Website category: auto
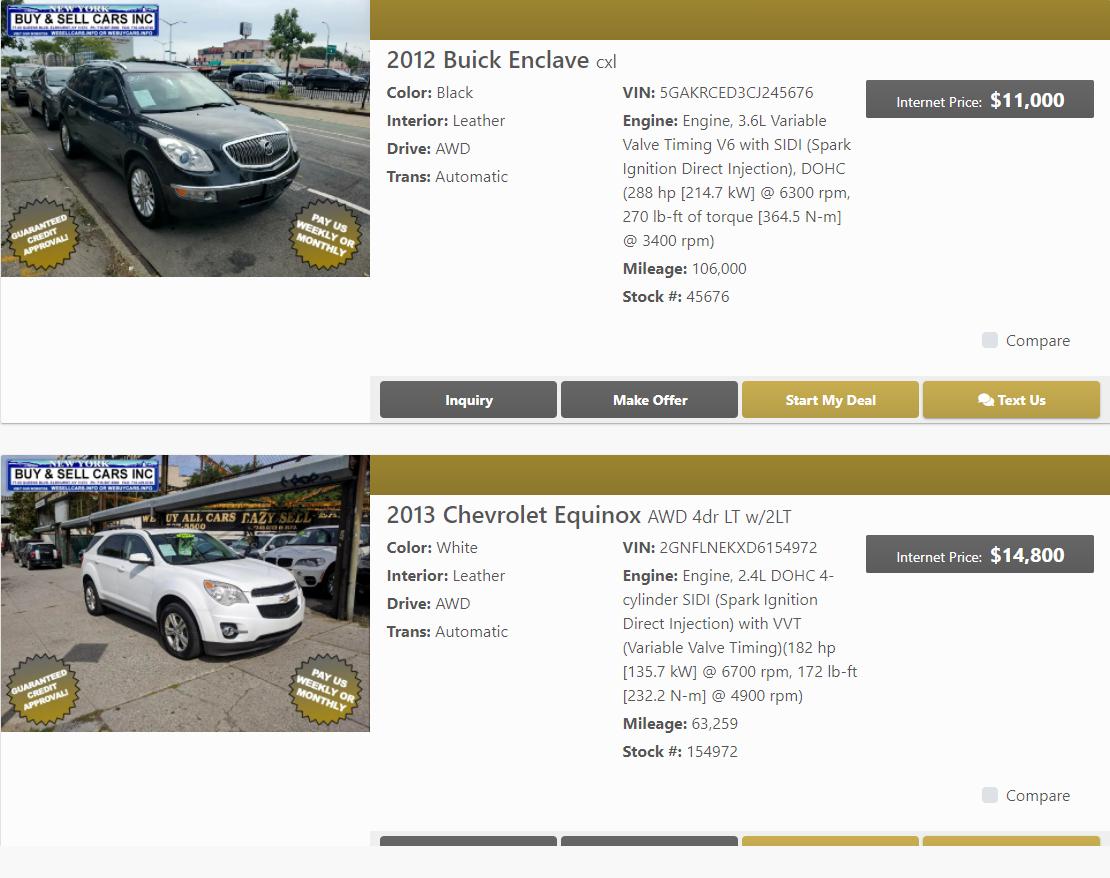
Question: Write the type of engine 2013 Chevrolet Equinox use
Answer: Engine, 2.4L DOHC 4-cylinder SIDI (Spark Ignition Direct Injection) with VVT (Variable Valve Timing)(182 hp [135.7 kW] @ 6700 rpm, 172 lb-ft [232.2 N-m] @ 4900 rpm)

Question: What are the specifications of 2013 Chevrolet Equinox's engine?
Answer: Engine, 2.4L DOHC 4-cylinder SIDI (Spark Ignition Direct Injection) with VVT (Variable Valve Timing)(182 hp [135.7 kW] @ 6700 rpm, 172 lb-ft [232.2 N-m] @ 4900 rpm)

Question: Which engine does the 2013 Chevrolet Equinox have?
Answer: Engine, 2.4L DOHC 4-cylinder SIDI (Spark Ignition Direct Injection) with VVT (Variable Valve Timing)(182 hp [135.7 kW] @ 6700 rpm, 172 lb-ft [232.2 N-m] @ 4900 rpm)

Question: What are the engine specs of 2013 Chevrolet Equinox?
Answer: Engine, 2.4L DOHC 4-cylinder SIDI (Spark Ignition Direct Injection) with VVT (Variable Valve Timing)(182 hp [135.7 kW] @ 6700 rpm, 172 lb-ft [232.2 N-m] @ 4900 rpm)

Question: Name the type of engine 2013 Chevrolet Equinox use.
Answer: Engine, 2.4L DOHC 4-cylinder SIDI (Spark Ignition Direct Injection) with VVT (Variable Valve Timing)(182 hp [135.7 kW] @ 6700 rpm, 172 lb-ft [232.2 N-m] @ 4900 rpm)

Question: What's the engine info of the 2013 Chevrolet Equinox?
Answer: Engine, 2.4L DOHC 4-cylinder SIDI (Spark Ignition Direct Injection) with VVT (Variable Valve Timing)(182 hp [135.7 kW] @ 6700 rpm, 172 lb-ft [232.2 N-m] @ 4900 rpm)

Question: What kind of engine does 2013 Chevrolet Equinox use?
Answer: Engine, 2.4L DOHC 4-cylinder SIDI (Spark Ignition Direct Injection) with VVT (Variable Valve Timing)(182 hp [135.7 kW] @ 6700 rpm, 172 lb-ft [232.2 N-m] @ 4900 rpm)

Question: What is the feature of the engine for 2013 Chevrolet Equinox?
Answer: Engine, 2.4L DOHC 4-cylinder SIDI (Spark Ignition Direct Injection) with VVT (Variable Valve Timing)(182 hp [135.7 kW] @ 6700 rpm, 172 lb-ft [232.2 N-m] @ 4900 rpm)

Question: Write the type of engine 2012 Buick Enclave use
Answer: Engine, 3.6L Variable Valve Timing V6 with SIDI (Spark Ignition Direct Injection), DOHC (288 hp [214.7 kW] @ 6300 rpm, 270 lb-ft of torque [364.5 N-m] @ 3400 rpm)

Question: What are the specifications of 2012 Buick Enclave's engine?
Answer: Engine, 3.6L Variable Valve Timing V6 with SIDI (Spark Ignition Direct Injection), DOHC (288 hp [214.7 kW] @ 6300 rpm, 270 lb-ft of torque [364.5 N-m] @ 3400 rpm)

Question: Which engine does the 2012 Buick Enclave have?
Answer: Engine, 3.6L Variable Valve Timing V6 with SIDI (Spark Ignition Direct Injection), DOHC (288 hp [214.7 kW] @ 6300 rpm, 270 lb-ft of torque [364.5 N-m] @ 3400 rpm)

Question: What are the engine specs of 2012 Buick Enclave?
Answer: Engine, 3.6L Variable Valve Timing V6 with SIDI (Spark Ignition Direct Injection), DOHC (288 hp [214.7 kW] @ 6300 rpm, 270 lb-ft of torque [364.5 N-m] @ 3400 rpm)

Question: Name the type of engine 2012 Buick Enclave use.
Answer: Engine, 3.6L Variable Valve Timing V6 with SIDI (Spark Ignition Direct Injection), DOHC (288 hp [214.7 kW] @ 6300 rpm, 270 lb-ft of torque [364.5 N-m] @ 3400 rpm)

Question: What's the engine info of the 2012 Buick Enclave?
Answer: Engine, 3.6L Variable Valve Timing V6 with SIDI (Spark Ignition Direct Injection), DOHC (288 hp [214.7 kW] @ 6300 rpm, 270 lb-ft of torque [364.5 N-m] @ 3400 rpm)

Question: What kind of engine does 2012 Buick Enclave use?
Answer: Engine, 3.6L Variable Valve Timing V6 with SIDI (Spark Ignition Direct Injection), DOHC (288 hp [214.7 kW] @ 6300 rpm, 270 lb-ft of torque [364.5 N-m] @ 3400 rpm)

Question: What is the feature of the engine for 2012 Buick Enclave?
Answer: Engine, 3.6L Variable Valve Timing V6 with SIDI (Spark Ignition Direct Injection), DOHC (288 hp [214.7 kW] @ 6300 rpm, 270 lb-ft of torque [364.5 N-m] @ 3400 rpm)

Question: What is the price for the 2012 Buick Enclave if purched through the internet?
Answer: $11,000

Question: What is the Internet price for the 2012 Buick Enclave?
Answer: $11,000

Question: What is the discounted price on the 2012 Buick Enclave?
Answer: $11,000

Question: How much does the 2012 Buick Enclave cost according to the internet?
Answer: $11,000

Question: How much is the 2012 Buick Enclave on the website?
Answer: $11,000

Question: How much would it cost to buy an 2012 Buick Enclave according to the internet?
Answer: $11,000

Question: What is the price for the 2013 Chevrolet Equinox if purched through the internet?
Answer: $14,800

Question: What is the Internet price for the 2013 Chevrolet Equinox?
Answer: $14,800

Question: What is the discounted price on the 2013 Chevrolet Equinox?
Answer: $14,800

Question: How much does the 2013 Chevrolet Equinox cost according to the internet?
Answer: $14,800

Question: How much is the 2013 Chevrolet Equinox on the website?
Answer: $14,800

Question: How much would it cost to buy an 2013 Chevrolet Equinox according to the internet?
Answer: $14,800

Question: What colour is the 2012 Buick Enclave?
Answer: Black

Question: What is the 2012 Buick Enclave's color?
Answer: Black

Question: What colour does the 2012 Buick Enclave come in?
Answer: Black

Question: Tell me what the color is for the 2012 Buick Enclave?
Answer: Black

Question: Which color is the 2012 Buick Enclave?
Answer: Black

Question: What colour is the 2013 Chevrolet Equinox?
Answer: White

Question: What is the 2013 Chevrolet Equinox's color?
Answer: White

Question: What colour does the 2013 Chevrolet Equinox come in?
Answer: White

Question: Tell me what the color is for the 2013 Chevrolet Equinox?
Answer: White

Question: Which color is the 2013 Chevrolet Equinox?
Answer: White

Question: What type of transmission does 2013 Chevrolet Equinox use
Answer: Automatic

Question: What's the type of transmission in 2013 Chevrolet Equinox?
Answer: Automatic

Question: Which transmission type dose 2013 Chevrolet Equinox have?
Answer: Automatic

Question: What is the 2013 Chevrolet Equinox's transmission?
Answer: Automatic

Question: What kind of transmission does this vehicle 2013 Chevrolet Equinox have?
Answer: Automatic

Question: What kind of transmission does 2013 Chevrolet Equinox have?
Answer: Automatic

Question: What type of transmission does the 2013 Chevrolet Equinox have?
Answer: Automatic

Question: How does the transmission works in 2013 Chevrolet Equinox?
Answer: Automatic

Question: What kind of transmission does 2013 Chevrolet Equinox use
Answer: Automatic

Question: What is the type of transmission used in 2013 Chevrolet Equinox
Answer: Automatic

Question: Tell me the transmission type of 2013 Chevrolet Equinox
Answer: Automatic

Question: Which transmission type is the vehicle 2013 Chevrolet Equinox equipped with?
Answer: Automatic

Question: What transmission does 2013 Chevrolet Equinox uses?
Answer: Automatic

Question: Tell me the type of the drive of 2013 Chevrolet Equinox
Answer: AWD

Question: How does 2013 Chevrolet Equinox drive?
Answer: AWD

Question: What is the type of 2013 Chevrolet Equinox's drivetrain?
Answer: AWD

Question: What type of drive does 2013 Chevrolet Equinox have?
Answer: AWD

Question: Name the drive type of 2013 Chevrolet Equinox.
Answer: AWD

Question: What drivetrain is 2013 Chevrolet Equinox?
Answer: AWD

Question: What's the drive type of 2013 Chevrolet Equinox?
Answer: AWD

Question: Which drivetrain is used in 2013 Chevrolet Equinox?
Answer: AWD

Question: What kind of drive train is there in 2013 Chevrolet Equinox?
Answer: AWD

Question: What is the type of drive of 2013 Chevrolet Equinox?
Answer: AWD

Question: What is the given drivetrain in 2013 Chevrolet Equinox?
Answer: AWD

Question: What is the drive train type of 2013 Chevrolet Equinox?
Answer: AWD

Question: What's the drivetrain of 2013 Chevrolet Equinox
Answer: AWD